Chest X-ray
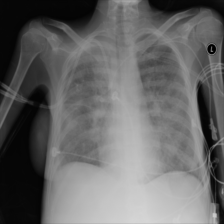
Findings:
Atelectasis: negative
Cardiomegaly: negative
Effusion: positive
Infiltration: positive
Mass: negative
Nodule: negative
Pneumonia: negative
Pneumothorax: negative
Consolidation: negative
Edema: negative
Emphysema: negative
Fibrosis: negative
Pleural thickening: negative
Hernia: negative